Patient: sex F, age 61
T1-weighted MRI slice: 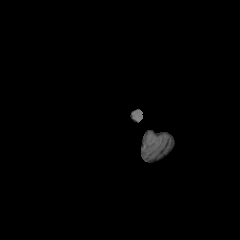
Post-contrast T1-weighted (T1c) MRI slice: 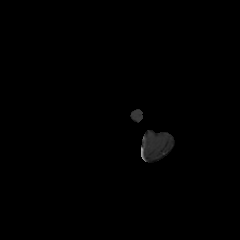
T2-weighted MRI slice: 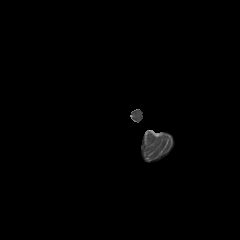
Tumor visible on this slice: no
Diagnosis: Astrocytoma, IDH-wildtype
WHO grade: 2